Question: I have made an app which is an Customized Alarm App. The 'UILocalNotification' should invoke at the time selected by me in 'UIDatePicker', but is is not invoking at correct timing. For example, I selected the time as 2:00PM for the alarm, so the notification will invoke between 2:00PM and 2:01PM... but not sure when... it is giving me a delay of random time. In my 'UITableView' you can see that it is the description displayed is also comes wrong. I know I am from India so it showing GMT timings, but can it could be corrected?
Here is my whole code:-
-----------------------------AppDelegate.m File :------------------------------
'''
@synthesize window,viewController,timeViewController;
NSString *kRemindMeNotificationDataKey = @"kRemindMeNotificationDataKey";
#pragma mark -
#pragma mark === Application Delegate Methods ===
#pragma mark -
- (BOOL)application:(UIApplication *)application didFinishLaunchingWithOptions:(NSDictionary *)launchOptions {
int x = [[NSUserDefaults standardUserDefaults] integerForKey:@"Mayank"];
if( x == 1 )
{
timeViewController = [[TimeViewController alloc]initWithNibName:@"TimeViewController" bundle:nil];
timeViewController.modalTransitionStyle = UIModalTransitionStyleCrossDissolve;
CGRect statusBarFrame = [UIApplication sharedApplication].statusBarFrame;
CGRect frame = timeViewController.view.frame;
frame.origin = CGPointMake(frame.origin.x,frame.origin.y + statusBarFrame.size.height );
timeViewController.view.frame = frame;
[self.window addSubview:timeViewController.view];
}
else
{
[[NSUserDefaults standardUserDefaults]setInteger:1 forKey:@"Mayank"];
[[NSUserDefaults standardUserDefaults]synchronize];
UIAlertView *alert = [[UIAlertView alloc] initWithTitle:@"Do you want to set the Default Alarm?" message:@"at 4:20 PM" delegate:self cancelButtonTitle:@"Cancel" otherButtonTitles:@"Ok",nil];
[alert show];
[alert release];
}
sleep(1);
[self.window makeKeyAndVisible];
application.applicationIconBadgeNumber = 0;
// Handle launching from a notification
UILocalNotification *localNotification =
[launchOptions objectForKey:UIApplicationLaunchOptionsLocalNotificationKey];
if (localNotification) {
NSString *reminderText = [localNotification.userInfo
objectForKey:kRemindMeNotificationDataKey];
[viewController showReminder:reminderText];
}
return YES;
}
- (void)alertView:(UIAlertView *)alertView clickedButtonAtIndex:(NSInteger)buttonIndex
{
if(buttonIndex == 0)
{
timeViewController = [[TimeViewController alloc]initWithNibName:@"TimeViewController" bundle:nil];
timeViewController.modalTransitionStyle = UIModalTransitionStyleCrossDissolve;
CGRect statusBarFrame = [UIApplication sharedApplication].statusBarFrame;
CGRect frame = timeViewController.view.frame;
frame.origin = CGPointMake(frame.origin.x,frame.origin.y + statusBarFrame.size.height );
timeViewController.view.frame = frame;
[self.window addSubview:timeViewController.view];
}
if(buttonIndex == 1)
{
viewController = [[SetAlarmViewController alloc]initWithNibName:@"SetAlarmViewController" bundle:nil];
viewController.modalTransitionStyle = UIModalTransitionStyleCrossDissolve;
CGRect statusBarFrame = [UIApplication sharedApplication].statusBarFrame;
CGRect frame = viewController.view.frame;
frame.origin = CGPointMake(frame.origin.x,frame.origin.y + statusBarFrame.size.height );
viewController.view.frame = frame;
[self.window addSubview:viewController.view];
}
}
- (void)application:(UIApplication *)application
didReceiveLocalNotification:(UILocalNotification *)notification {
NSString *reminderText = [notification.userInfo
objectForKey:kRemindMeNotificationDataKey];
[viewController showReminder:reminderText];
application.applicationIconBadgeNumber = 0;
}
'''
-----------------------------mainViewController.m File :------------------------------
'''
@implementation SetAlarmViewController
@synthesize datePicker,tableview, eventText,titleBar,setAlarmButton,returnKeyType;
// Implement viewDidLoad to do additional setup after loading the view, typically from a nib.
- (void)viewDidLoad {
[super viewDidLoad];
appDelegate = (The420DudeAppDelegate *)[[UIApplication sharedApplication] delegate];
eventText.returnKeyType = UIReturnKeyDone;
// datePicker.minimumDate = [NSDate date];
NSDate *now = [NSDate date];
[datePicker setDate:now animated:YES];
eventText.delegate = self;
index = 0;
}
-(void)viewDidAppear:(BOOL)animated
{
[super viewDidAppear:YES];
[self.tableview reloadData];
}
- (IBAction) scheduleAlarm:(id) sender {
[eventText resignFirstResponder];
// Get the current date
NSDate *pickerDate = [self.datePicker date];
UILocalNotification *localNotif = [[UILocalNotification alloc] init];
if (localNotif == nil)
return;
localNotif.fireDate = pickerDate;
// NSLog(@"%@",localNotif.fireDate);
localNotif.timeZone = [NSTimeZone defaultTimeZone];
// NSLog(@"%@",localNotif.timeZone);
// Notification details
localNotif.alertBody = [eventText text];
// Set the action button
localNotif.alertAction = @"Show me";
localNotif.repeatInterval = NSDayCalendarUnit;
localNotif.soundName = @"jet.wav";
// Specify custom data for the notification
NSDictionary *userDict = [NSDictionary dictionaryWithObject:eventText.text
forKey:kRemindMeNotificationDataKey];
localNotif.userInfo = userDict;
// Schedule the notification
[[UIApplication sharedApplication] scheduleLocalNotification:localNotif];
[localNotif release];
[self.tableview reloadData];
eventText.text = @"";
viewController = [[TimeViewController alloc] initWithNibName:@"TimeViewController" bundle:nil];
[self presentModalViewController:viewController animated:YES];
}
#pragma mark -
#pragma mark Table view data source
- (NSInteger)numberOfSectionsInTableView:(UITableView *)tableView {
// Return the number of sections.
return 1;
}
- (NSInteger)tableView:(UITableView *)tableView numberOfRowsInSection:(NSInteger)section {
// Return the number of rows in the section.
return [[[UIApplication sharedApplication] scheduledLocalNotifications] count];
}
- (void)tableView:(UITableView *)tableView didSelectRowAtIndexPath:(NSIndexPath *)indexPath
{
index = indexPath.row;
UIAlertView *alertView = [[UIAlertView alloc] initWithTitle:@"Warning!!!"
message:@"Are you sure you want to Delete???" delegate:self
cancelButtonTitle:@"Cancel"
otherButtonTitles:@"Ok",nil];
[alertView show];
[alertView release];
}
- (void)alertView:(UIAlertView *)alertView clickedButtonAtIndex:(NSInteger)buttonIndex
{
NSArray *notificationArray = [[UIApplication sharedApplication] scheduledLocalNotifications];
UILocalNotification *notify = [notificationArray objectAtIndex:index];
if(buttonIndex == 0)
{
// Do Nothing on Tapping Cancel...
}
if(buttonIndex ==1)
{
if(notify)
[[UIApplication sharedApplication] cancelLocalNotification:notify];
}
[self.tableview reloadData];
}
// Customize the appearance of table view cells.
- (UITableViewCell *)tableView:(UITableView *)tableView cellForRowAtIndexPath:(NSIndexPath *)indexPath {
static NSString *CellIdentifier = @"Cell";
UITableViewCell *cell = [tableView dequeueReusableCellWithIdentifier:CellIdentifier];
if (cell == nil) {
cell = [[[UITableViewCell alloc] initWithStyle:UITableViewCellStyleSubtitle reuseIdentifier:CellIdentifier] autorelease];
}
// Configure the cell...
NSArray *notificationArray = [[UIApplication sharedApplication] scheduledLocalNotifications];
UILocalNotification *notif = [notificationArray objectAtIndex:indexPath.row];
[cell.textLabel setText:notif.alertBody];
[cell.detailTextLabel setText:[notif.fireDate description]];
return cell;
}
- (void)showReminder:(NSString *)text {
/*
UIAlertView *alertView = [[UIAlertView alloc] initWithTitle:@"Reminder"
message:@"hello" delegate:self
cancelButtonTitle:@"OK"
otherButtonTitles:nil];
[alertView show];
[self.tableview reloadData];
[alertView release];
*/
NSString *path = [[NSBundle mainBundle]pathForResource:@"jet" ofType:@"wav"];
NSURL *url = [NSURL fileURLWithPath:path];
player = [[AVAudioPlayer alloc]initWithContentsOfURL:url error:nil];
player.numberOfLoops = -1;
[player play];
UIActionSheet *actionSheet = [[UIActionSheet alloc]initWithTitle:nil delegate:self cancelButtonTitle:@"Cancel" destructiveButtonTitle:nil otherButtonTitles:nil];
[actionSheet setActionSheetStyle:UIActionSheetStyleBlackTranslucent];
[actionSheet showInView:self.view];
// [actionSheet showInView:[[UIApplication sharedApplication] keyWindow]];
[actionSheet release];
}
- (void)actionSheet:(UIActionSheet *)actionSheet clickedButtonAtIndex:(NSInteger)buttonIndex
{
[player stop];
if(buttonIndex == 0)
{
NSLog(@"OK Tapped");
}
if(buttonIndex == 1)
{
NSLog(@"Cancel Tapped");
}
}
'''
This Pic Shows My App View :

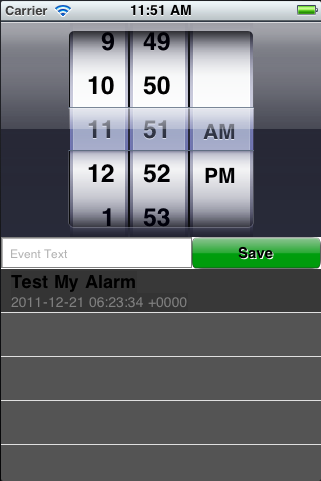
Answer: I think the problem here has to do with the NSDatePicker returning the seconds of the current time along with the selected time. You need to strip the seconds from the date returned by the NSDatePicker and use that for your alarm and local notification.
'''
NSDate *selectedDate = [datePicker date]; // you don't need to alloc-init the variable first
NSCalendar *cal = [NSCalendar currentCalendar];
NSDateComponents *dc = [cal components: (NSYearCalendarUnit | NSMonthCalendarUnit | NSDayCalendarUnit | NSHourCalendarUnit | NSMinuteCalendarUnit) fromDate:selectedDate];
selectedDate = [cal dateFromComponents:dc];
'''
// now you have an NSDate with zero seconds for your alarm
You should get much better accuracy on your notifications, but I don't think they're guaranteed to be exactly on the split second.